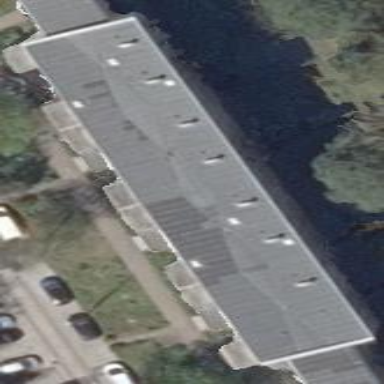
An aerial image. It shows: Apartment building with flat roof.